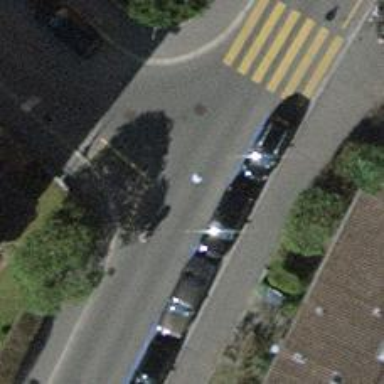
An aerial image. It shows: Residential road with asphalt surface. It has sidewalks on both sides and opposite cycleway.